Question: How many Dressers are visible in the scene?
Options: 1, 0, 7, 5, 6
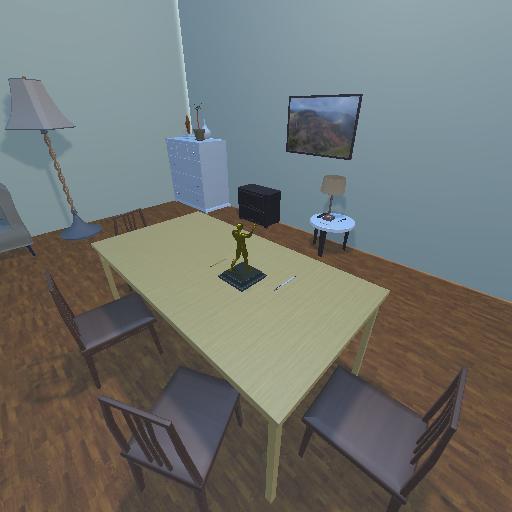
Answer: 1